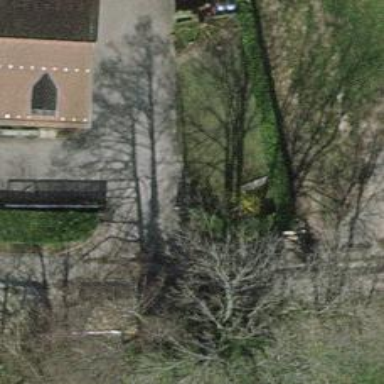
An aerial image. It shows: Gate.